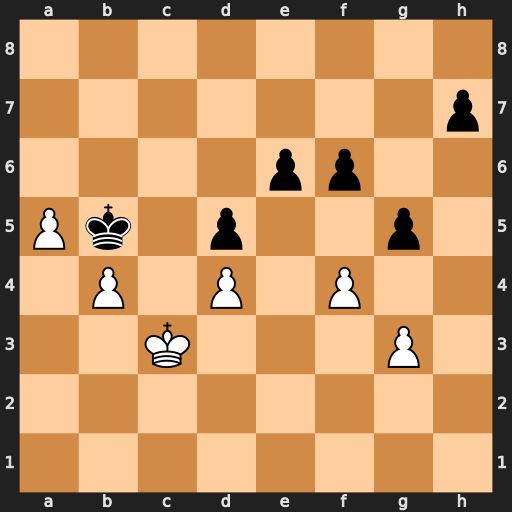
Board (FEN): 8/7p/4pp2/Pk1p2p1/1P1P1P2/2K3P1/8/8
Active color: w
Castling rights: -
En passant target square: -
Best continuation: fxg5 fxg5 g4